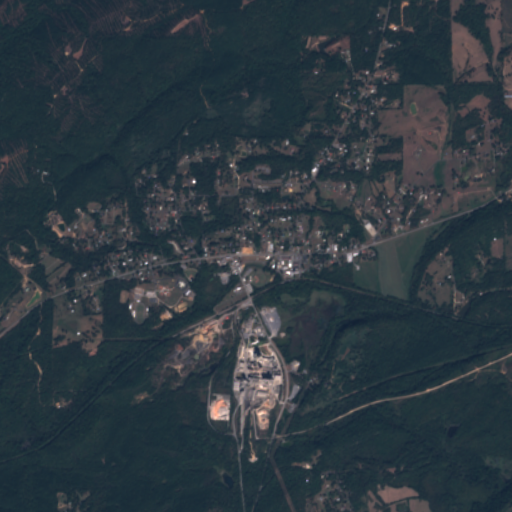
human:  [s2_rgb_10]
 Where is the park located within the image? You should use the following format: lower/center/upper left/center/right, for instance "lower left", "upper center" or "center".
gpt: The park is located in the center left of the image.
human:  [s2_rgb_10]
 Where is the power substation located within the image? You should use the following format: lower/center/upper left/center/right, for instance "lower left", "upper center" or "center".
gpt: The power substation is located in the lower center of the image.
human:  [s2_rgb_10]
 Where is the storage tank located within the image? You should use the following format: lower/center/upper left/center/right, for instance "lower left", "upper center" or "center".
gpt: The storage tank is located in the upper center of the image.
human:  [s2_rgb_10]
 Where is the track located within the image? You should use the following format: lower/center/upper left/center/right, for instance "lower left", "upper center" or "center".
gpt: The track is located in the center left of the image.
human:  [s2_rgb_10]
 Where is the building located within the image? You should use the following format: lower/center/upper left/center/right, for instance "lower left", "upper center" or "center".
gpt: The building is located in the upper center of the image.
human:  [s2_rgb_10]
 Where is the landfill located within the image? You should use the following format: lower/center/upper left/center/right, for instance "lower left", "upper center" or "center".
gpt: There is no landfill in the image.